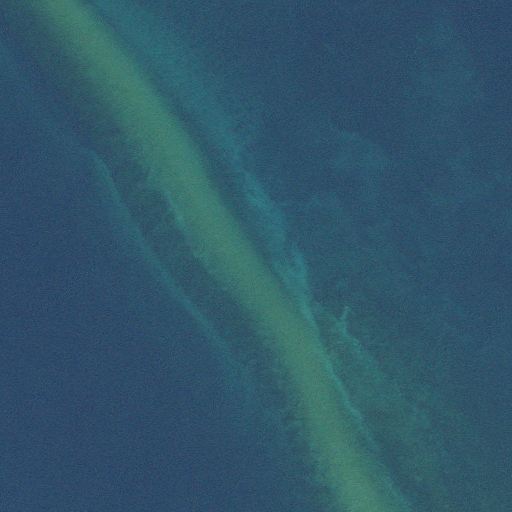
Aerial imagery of bar in Michigan named Wiggins Point Shoal containing only open water